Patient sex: M
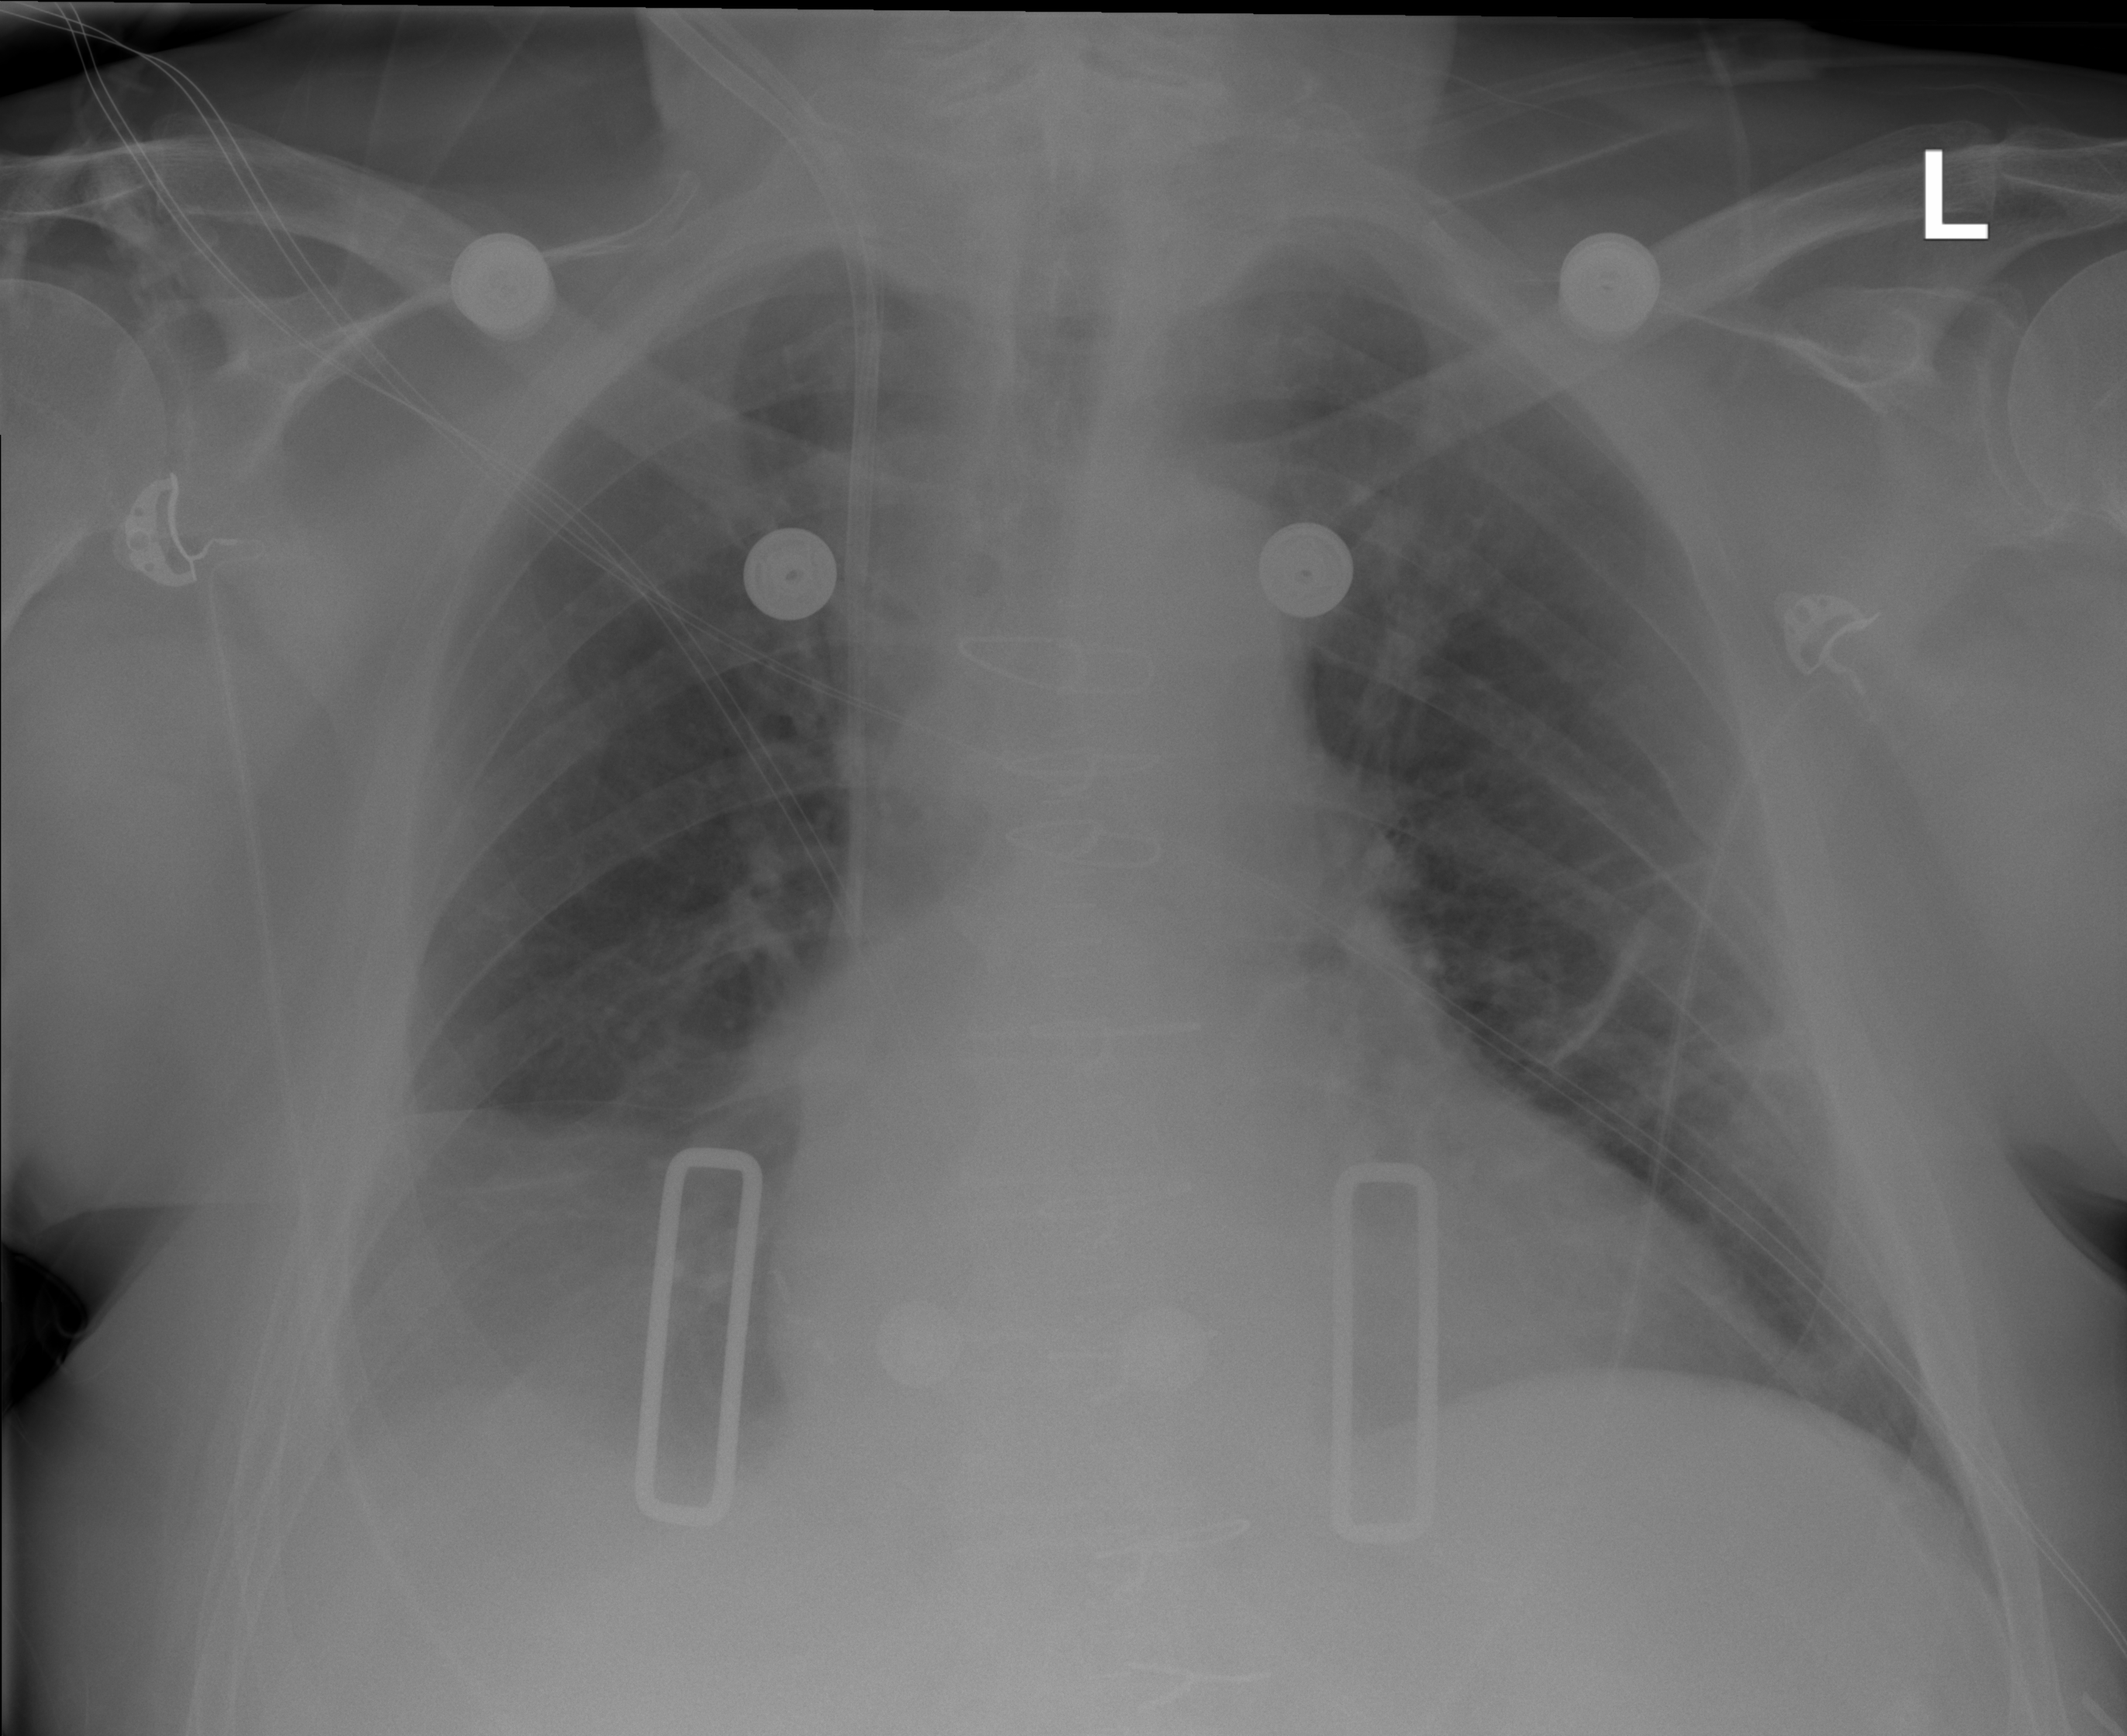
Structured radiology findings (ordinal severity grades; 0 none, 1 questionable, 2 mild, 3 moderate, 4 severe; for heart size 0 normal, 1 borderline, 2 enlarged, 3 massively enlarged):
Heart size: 0
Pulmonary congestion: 0
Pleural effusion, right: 2
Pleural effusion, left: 0
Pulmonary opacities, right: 0
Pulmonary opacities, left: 0
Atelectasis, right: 2
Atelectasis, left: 1